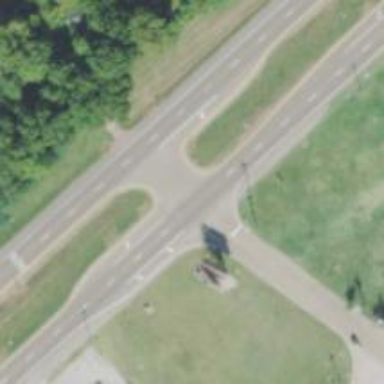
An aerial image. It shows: Asphalt dual carriageway classified as trunk highway.